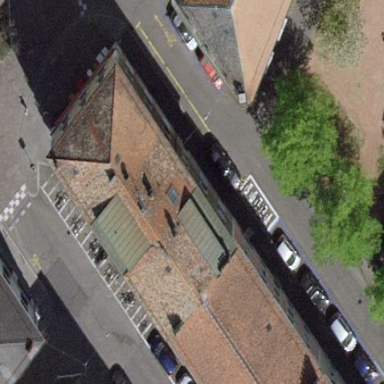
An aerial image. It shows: Apartment building with hipped roof.